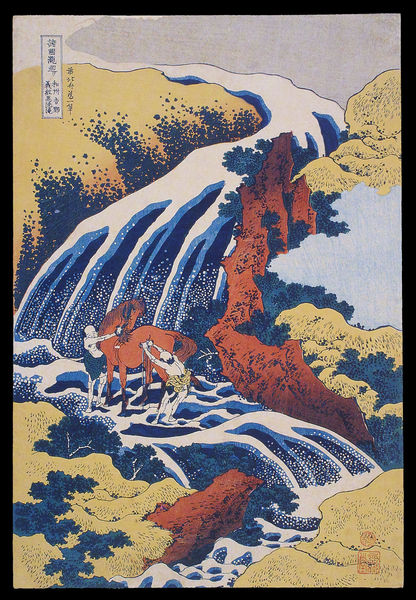
Titel: Eine Tour zu den japanischen Wasserfällen
Künstler: Katsushika Hokusai
Institution: Honolulu, Honolulu Academy of Arts
Schlagwörter: baum, berg, blau, mann, nackt, wasser, weiß, bäume, fluss, gelb, landschaft, menschen, braun, männer, gras, rot, schnee, beige, nass, natur, busch, büsche, gebüsch, wasserfall, pferd, mähne, gischt, holzschnitt, japan, schrift, wellen, schaum, unruhe, inschrift, schriftzeichen, waschen, asien, stempel, china, sturz, männner, ukiyo-e, ukiyo.e, wasschen, aribet